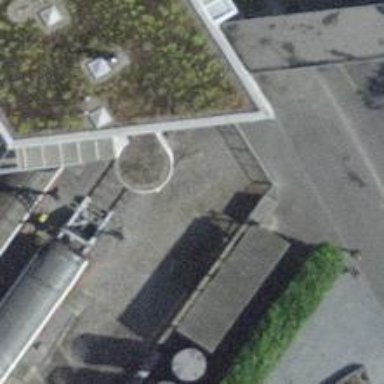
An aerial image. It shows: Bicycle parking area with racks.